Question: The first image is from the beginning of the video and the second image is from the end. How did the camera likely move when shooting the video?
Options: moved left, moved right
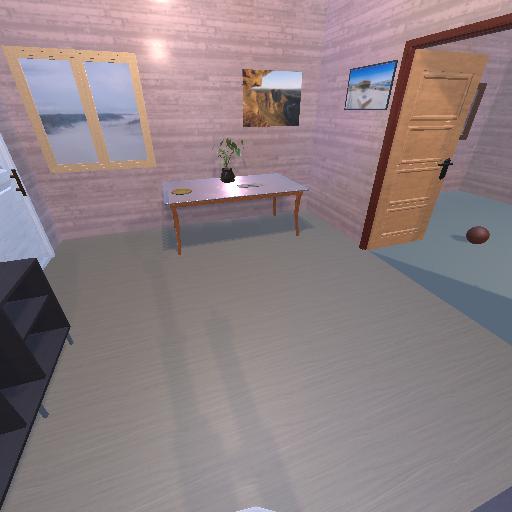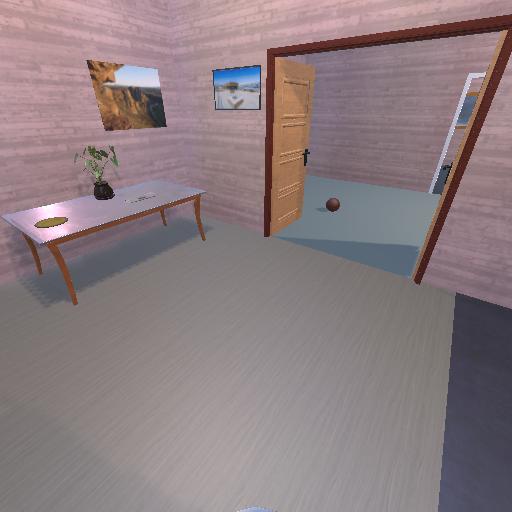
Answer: moved left